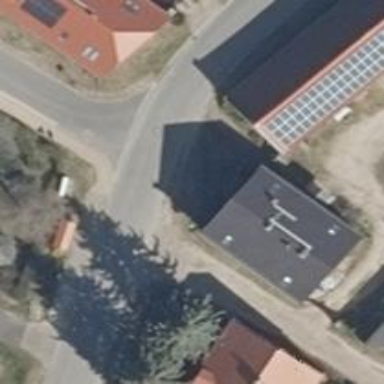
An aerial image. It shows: Residential building with small solar photovoltaic panel generator for electricity.